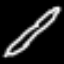
Label: pencil